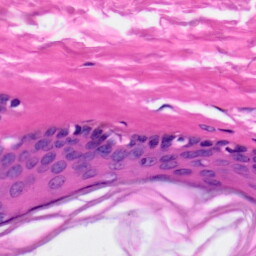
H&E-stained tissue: Skin